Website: apple
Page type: customer-info-address
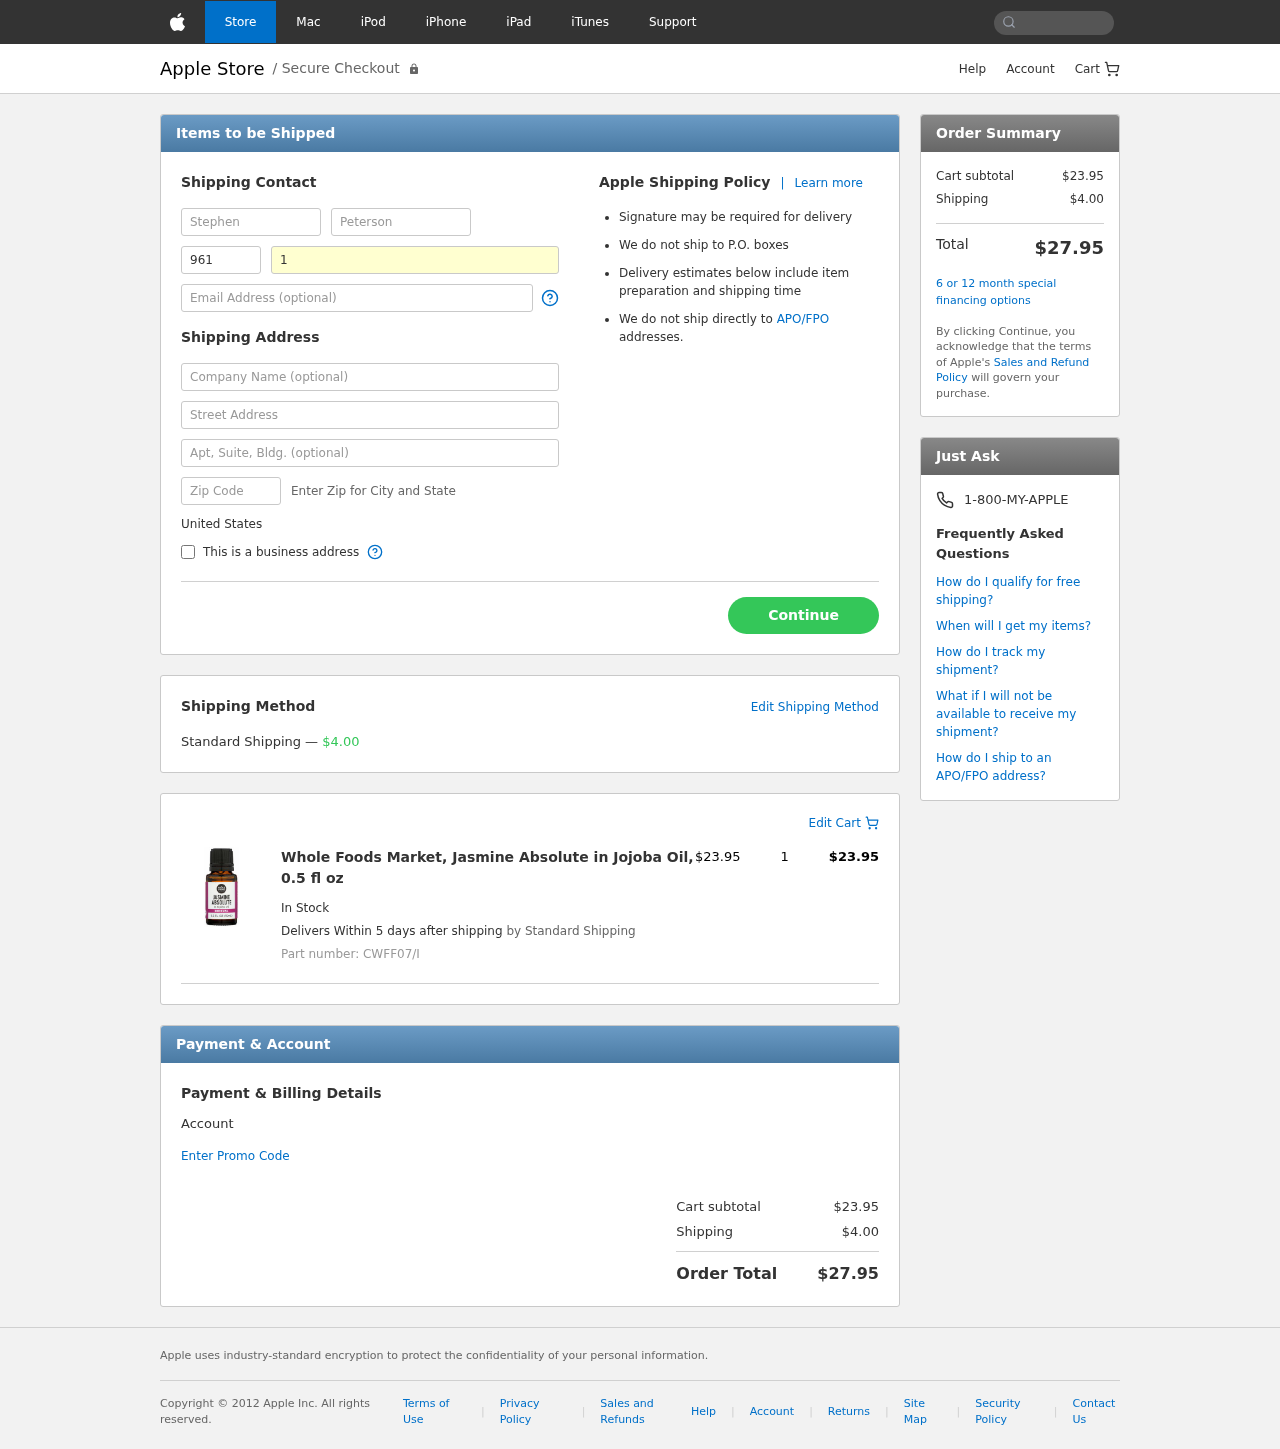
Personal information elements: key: PII_COUNTRY
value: United States
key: PII_FIRSTNAME
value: Stephen
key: PII_LASTNAME
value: Peterson
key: PII_PHONE_AREA
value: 961
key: PII_PHONE_LINE
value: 1178
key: PII_EMAIL
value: stephenpeterson@gmail.com
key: PII_STREET
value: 03753 Martinez Trafficway
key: PII_POSTCODE
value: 01678
Product elements: key: PRODUCT1_NAME
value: Whole Foods Market, Jasmine Absolute in Jojoba Oil, 0.5 fl oz
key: PRODUCT1_PRICE
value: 23.95
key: PRODUCT1_QUANTITY
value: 1
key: PRODUCT1_SKU
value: CWFF07/I
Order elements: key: ORDER_SHIPPING_COST
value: $4.00
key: ORDER_ITEM_TOTAL
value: $23.95
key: ORDER_SUBTOTAL
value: $23.95
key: ORDER_TOTAL
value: $27.95